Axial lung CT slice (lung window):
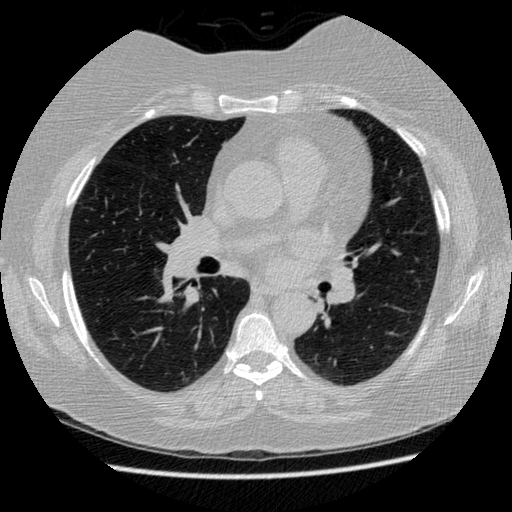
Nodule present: no